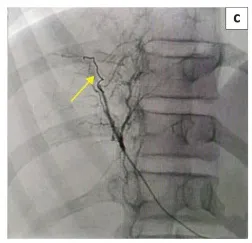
Shows a small pseudoaneurysm arising from the segment VIII artery (red arrow b) which was embolised. By placing a microcoil across the neck of pseudoaneurysm using the sandwich technique (yellow arrow c).
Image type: radiology (x_ray)